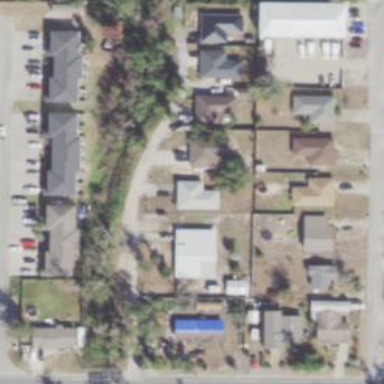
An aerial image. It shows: Single-family residential area.